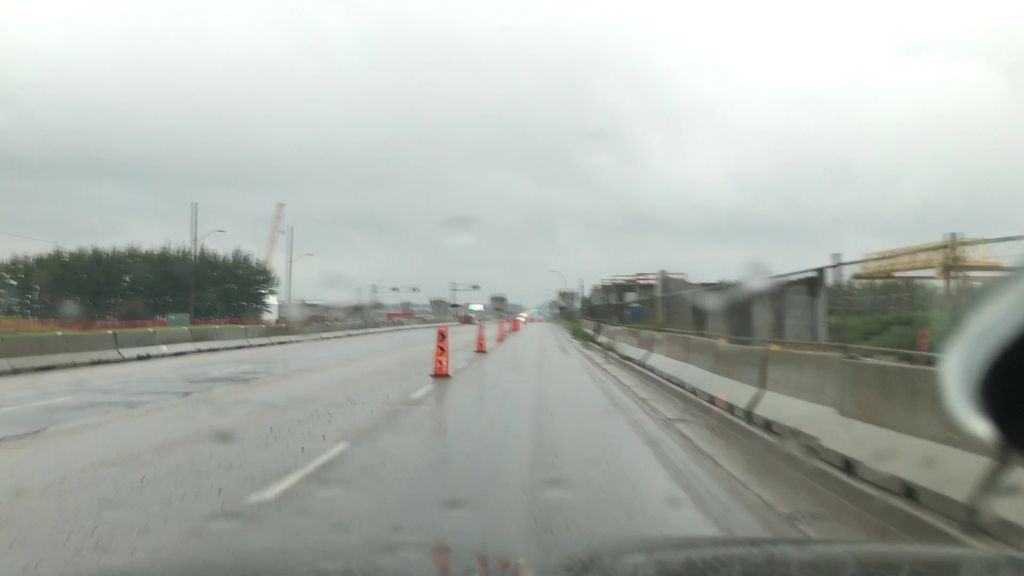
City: edmonton